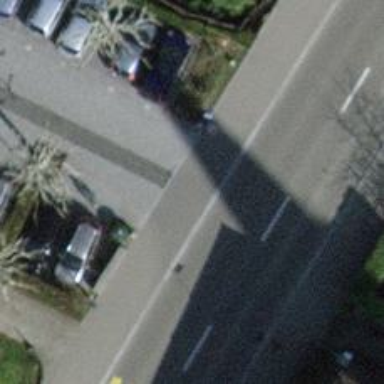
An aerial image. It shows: Parking aisle with sett surface.